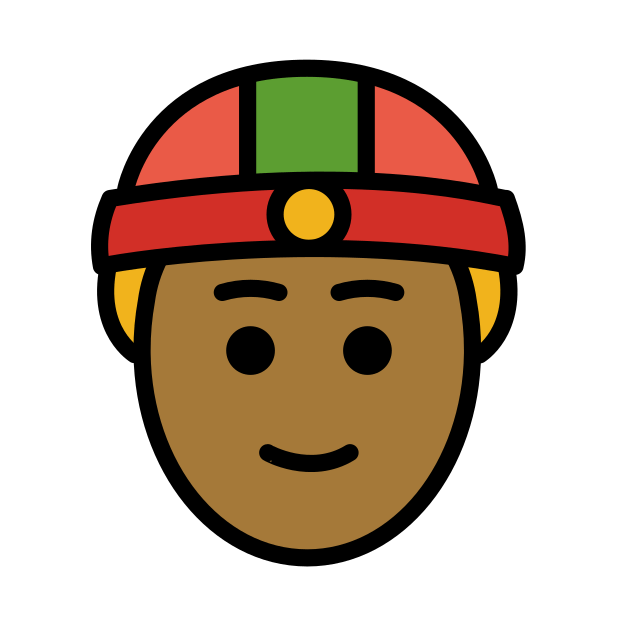
person with skullcap: medium-dark skin tone